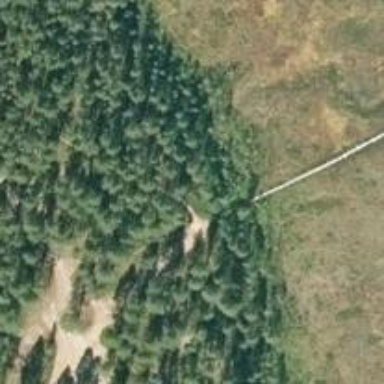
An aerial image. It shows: Footway with excellent trail visibility.